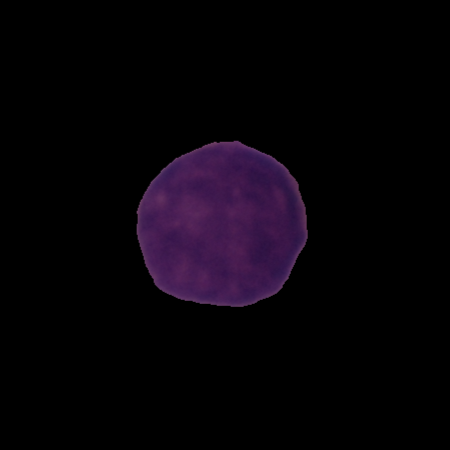
Label: cancer